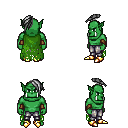
a pixel art fantasy rpg character, male body template, orc, green skin, green tattered cape, metal pants, gray long mohawk hairstyle, cloth bracers, gold boots, four views (front, back, left, right), 2x2 character sprite sheet, small pixel art, hard edges, no anti-aliasing